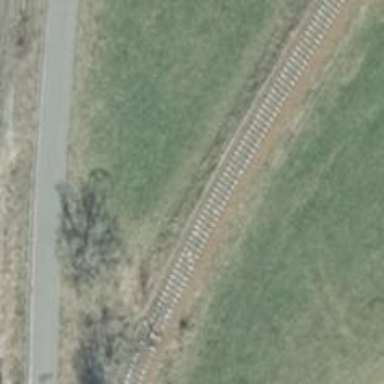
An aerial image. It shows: Abandoned railway yard.